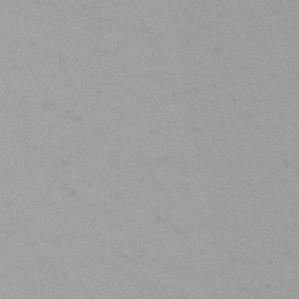
Label: frost